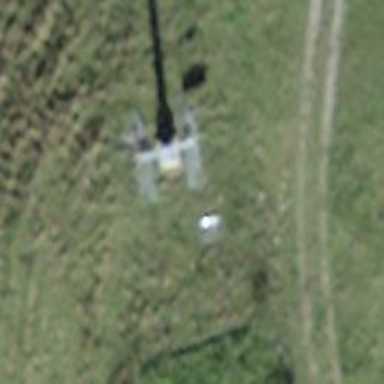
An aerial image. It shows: Pylon used for aerialway.